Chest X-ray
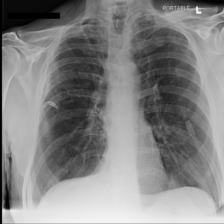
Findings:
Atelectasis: negative
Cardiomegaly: negative
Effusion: positive
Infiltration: negative
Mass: negative
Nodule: negative
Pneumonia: negative
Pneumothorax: positive
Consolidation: negative
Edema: negative
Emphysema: negative
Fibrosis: negative
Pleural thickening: negative
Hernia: negative